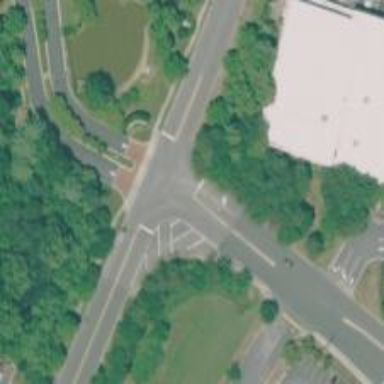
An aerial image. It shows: Road with stop sign.